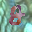
Label: 8